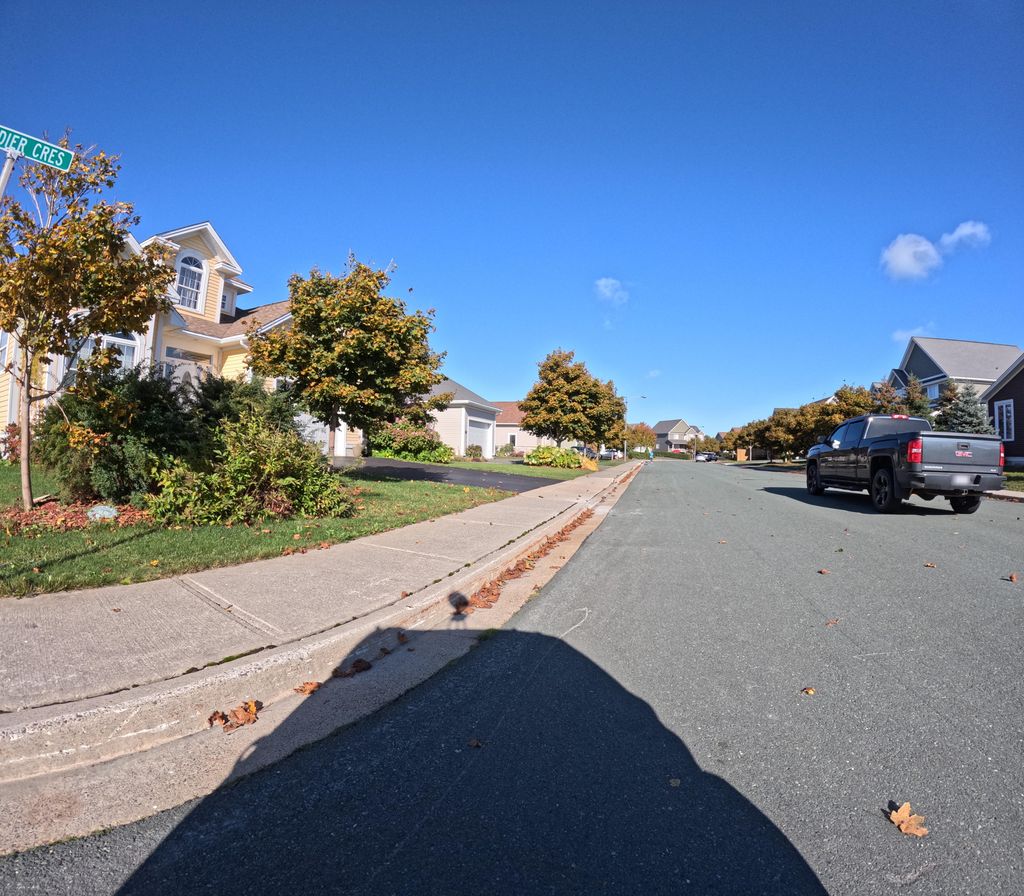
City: st_johns